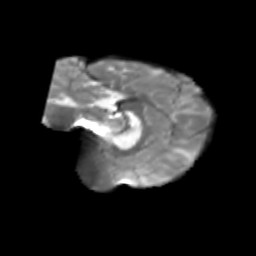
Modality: T2w
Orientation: sagittal
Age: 22
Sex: female
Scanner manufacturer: siemens
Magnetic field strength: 3 T
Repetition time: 1.8 s
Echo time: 0.07 s